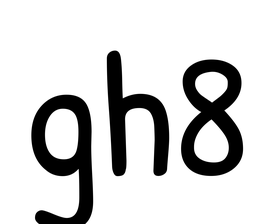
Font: PatrickHand-Regular